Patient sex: M
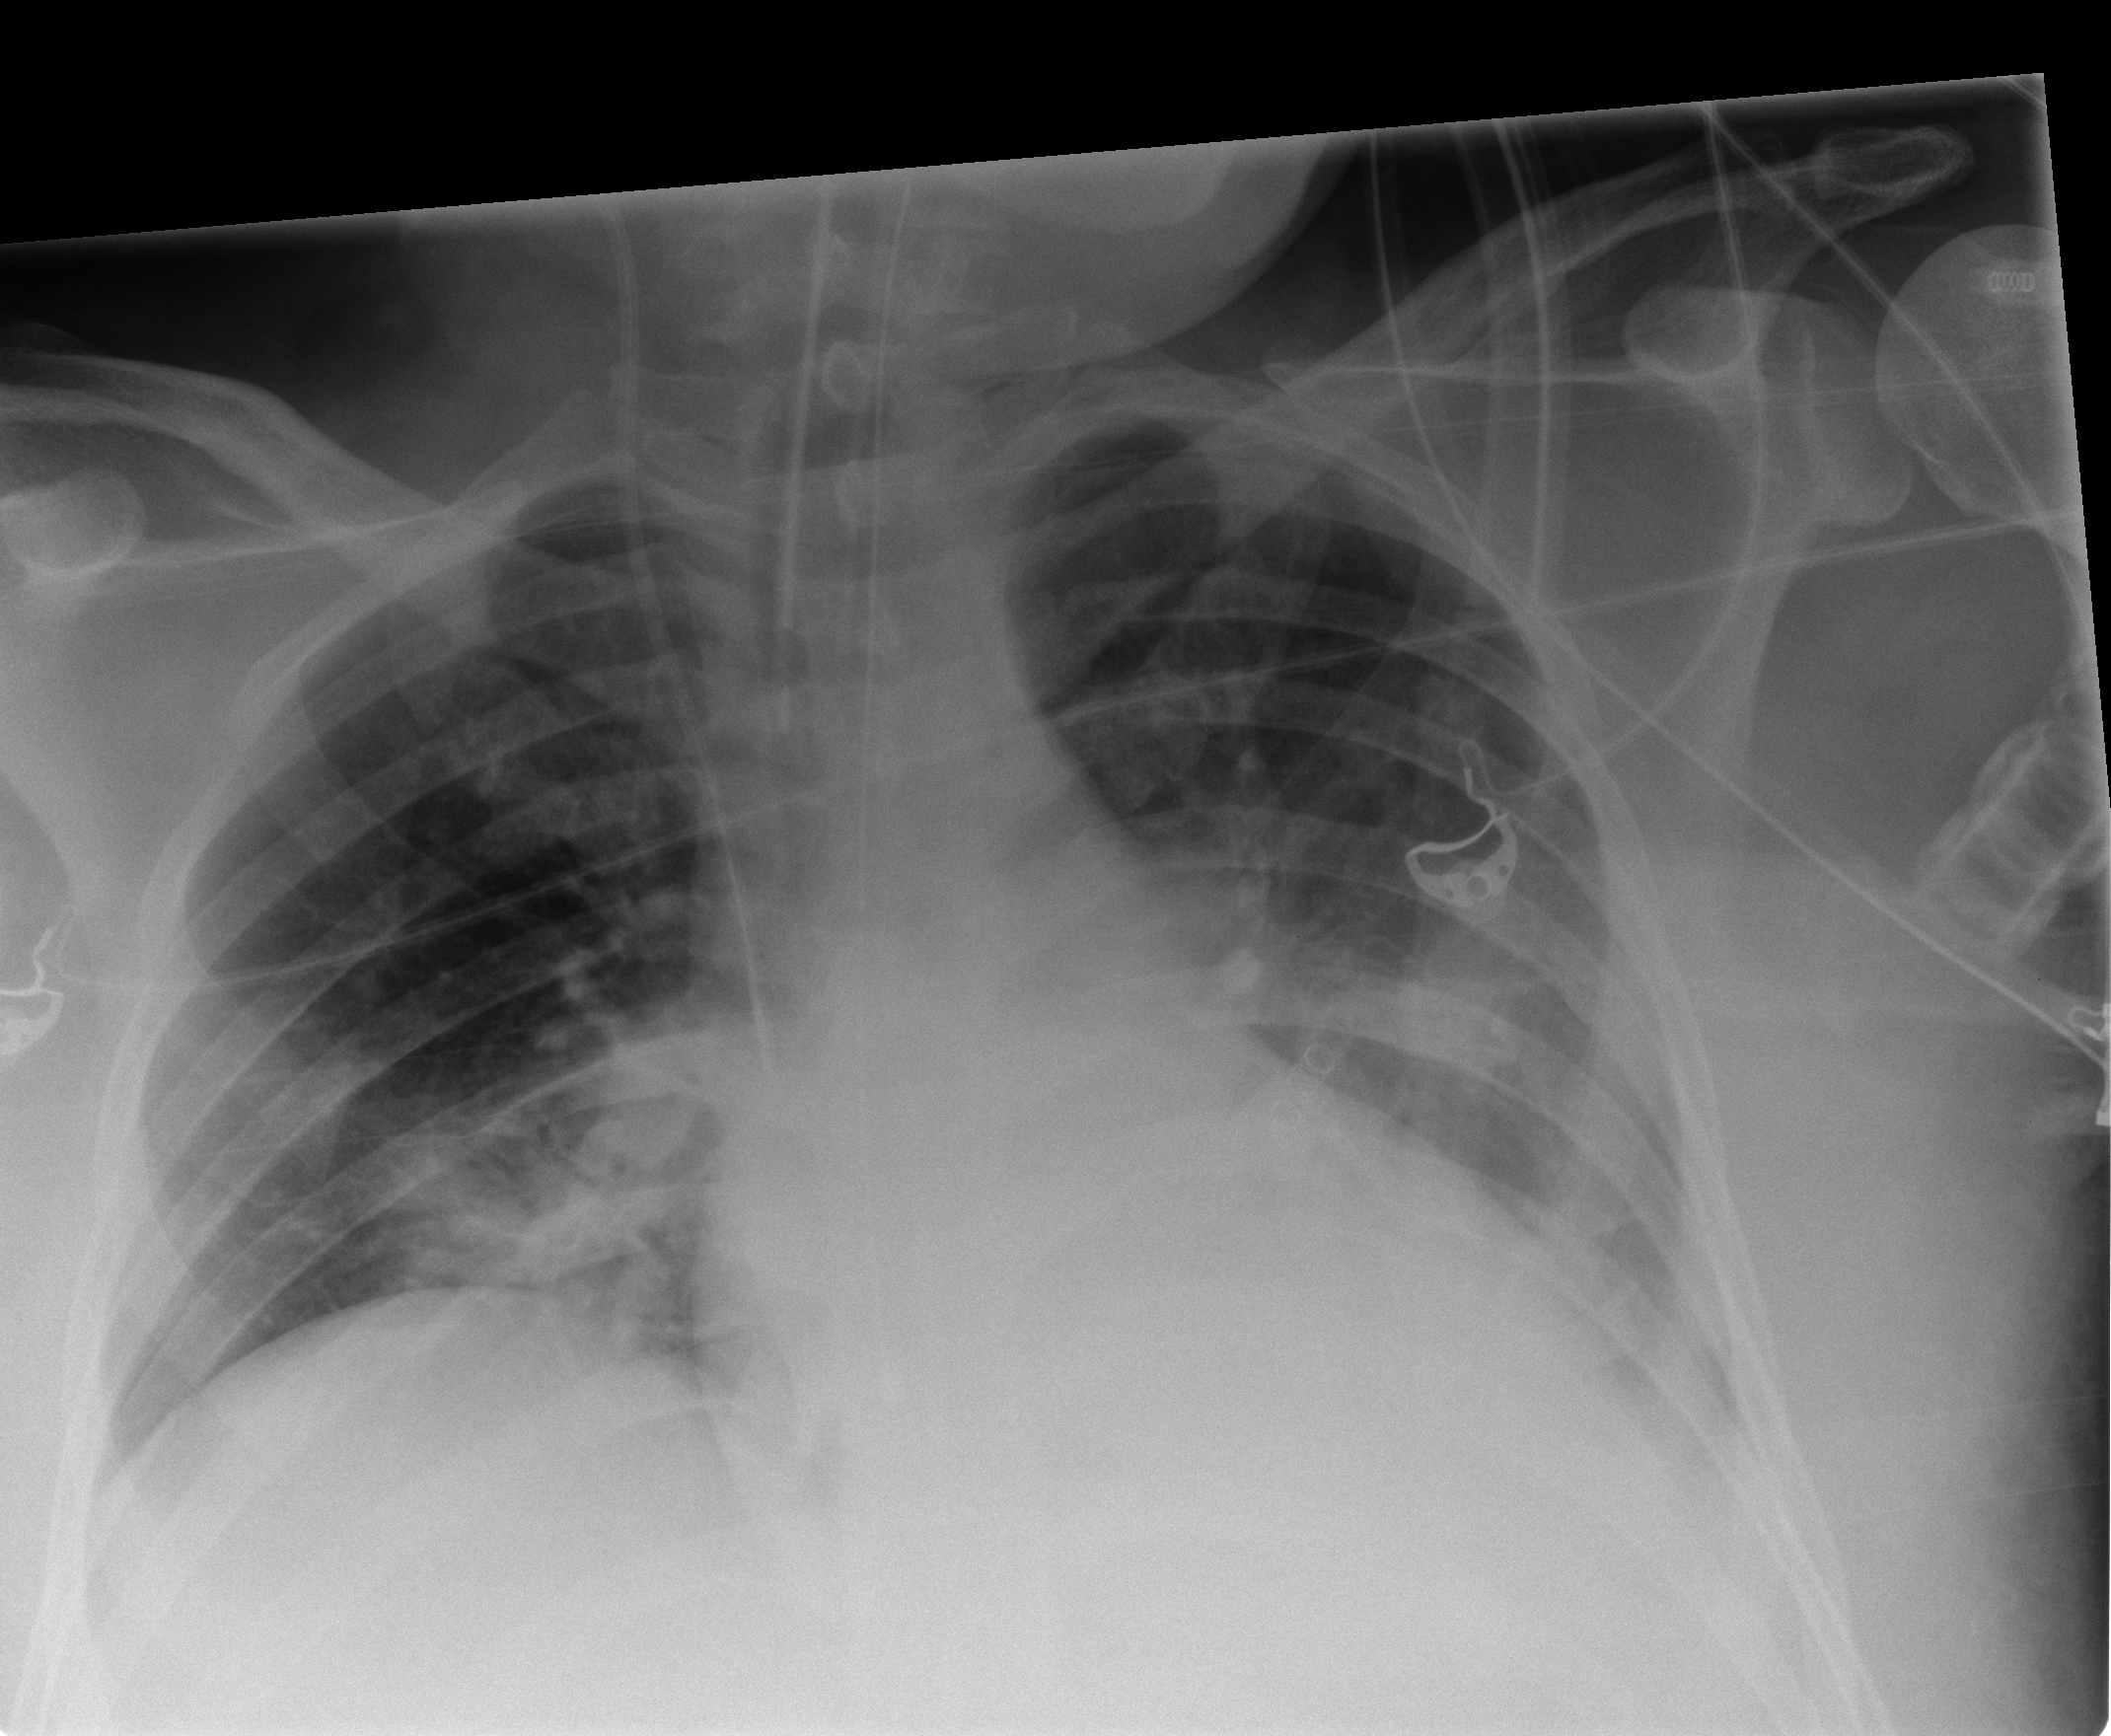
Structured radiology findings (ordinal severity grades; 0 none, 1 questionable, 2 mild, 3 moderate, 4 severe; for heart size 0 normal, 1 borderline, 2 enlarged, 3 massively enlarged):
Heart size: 1
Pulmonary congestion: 0
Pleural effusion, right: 0
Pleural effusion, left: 1
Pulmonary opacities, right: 2
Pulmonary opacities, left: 1
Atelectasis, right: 0
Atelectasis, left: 2